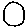
Label: moon